Question: I am following an online course on databases. However, I don't know how to proceed with this question. Can anyone help? This is my code:
'''
SELECT distinct name
FROM Persons P, Knows K
WHERE K.personA_id = P.id AND K.personB_id = P.id
GROUP BY name
HAVING SUM(K.id) = 2
'''

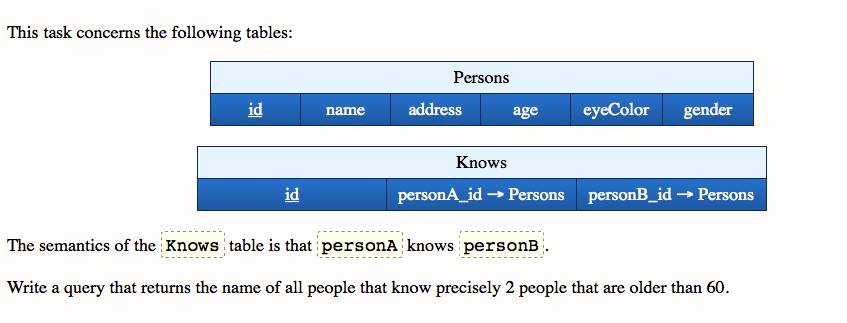
Answer: '''
SELECT distinct p.name
FROM Knows K
LEFT JOIN Persons P,
ON K.personA_id = P.id
WHERE K.personB_id
IN (
SELECT id
FROM Persons
WHERE age>60
)
GROUP BY name
HAVING COUNT(K.personB_id) = 2
'''